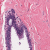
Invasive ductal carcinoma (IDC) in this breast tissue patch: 0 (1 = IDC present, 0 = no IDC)